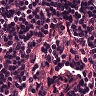
Metastatic tissue present: no